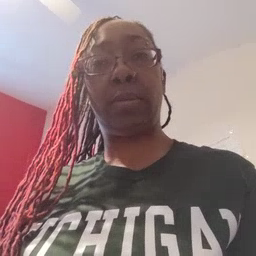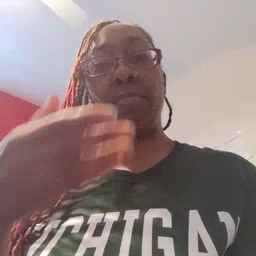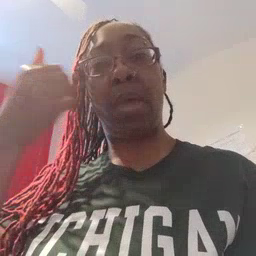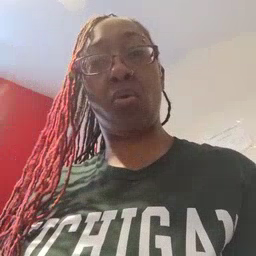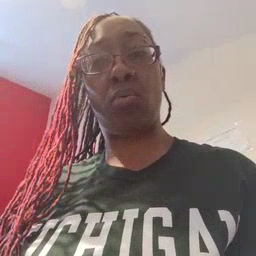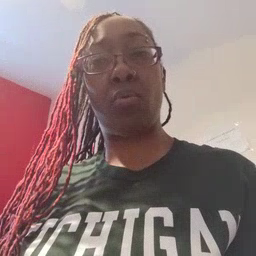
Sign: better